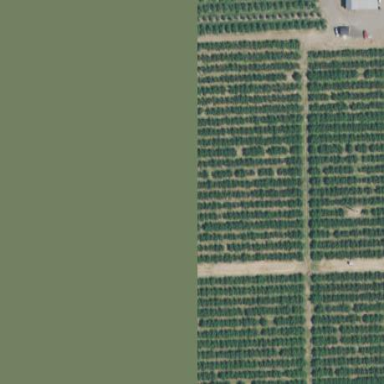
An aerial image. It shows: Orchard.